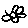
Label: flower